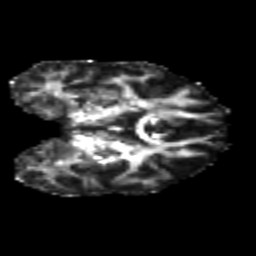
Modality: FA
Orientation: coronal
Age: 26
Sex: female
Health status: healthy
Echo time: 0.074 s